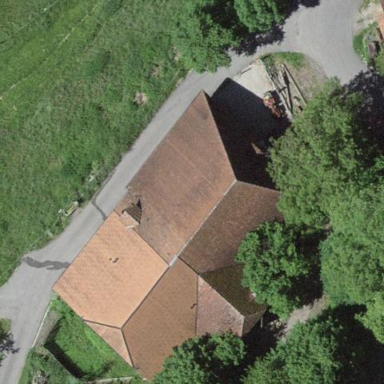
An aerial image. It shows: Farm building.